Question: I have been trying to make this work for sometime but no success for two days now.
I need to truncate/hide the text in a select box in the middle of it using CSS only. The rest of the field (the right side) should remain blank/white and the background image should be last to the right. Problem to the solutions I have tried is that the width of the select box needs to be changed and in this case the width needs to stay unchanged in order to keep the background arrow at it's current location. Something like this:

Maybe someone would have a bright idea (JavaScript is not a possible option):
The HTML here:
'''
<div class="dropdown">
<select>
<option value="">Some Text</option>
<option value="">Some More Text2</option>
<option value="">Some More More More Longer Text</option>
</select>
</div>
'''
And the CSS here:
'''
.dropdown{
width:150px;
border: 1px solid #cfcfcf;
height: auto;
border-radius: 5px;
padding:3px 4px 4px;
position: relative;
z-index: 0;
overflow:hidden;
}
.dropdown select{
border: none;
background-color: transparent;
outline: none;
padding: 1px 0 0 5px;
width:165%;
background: url(http://i57.tinypic.com/nnmgpy_th.png) no-repeat right;
background-position: 55%;
}
'''
JSFiddle here: <URL>
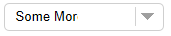
Answer: Making this happen with a bit of CSS3 is going to be your best bet for now and the future.
Here is a fiddle showing a different technique, still using you're arrow:
<URL>
'''
/* this places an arbitrary element inside the dropdown but before it's children elements */
/* We use it to cover half the select box as well as display the custom arrow */
.dropdown:before {
height:29px;
width:75px;
display:block;
content:'';
position:absolute;
top:0;
right:3px;
background: url(http://i57.tinypic.com/nnmgpy_th.png) #fff no-repeat right;
pointer-events:none;
}
'''
A important but overlooked part is the 'pointer-events:none;' line. It lets the clicks to this "overlay" go through it and to the select.
Here is another decent resource for a no-image approach: <URL> You may have to adjust it a bit but you'll get the point